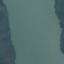
Label: River